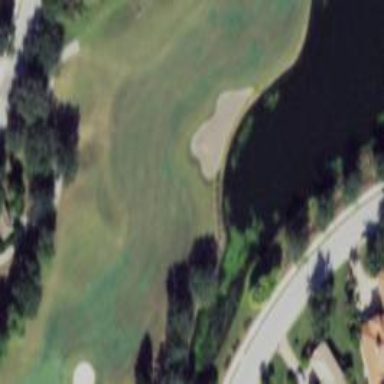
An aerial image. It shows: Grassy area designated as golf fairway.